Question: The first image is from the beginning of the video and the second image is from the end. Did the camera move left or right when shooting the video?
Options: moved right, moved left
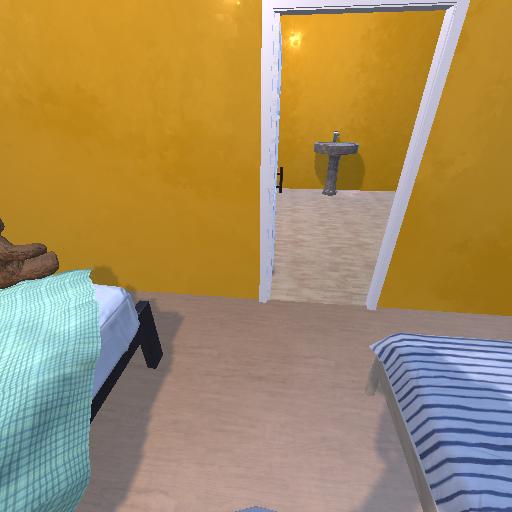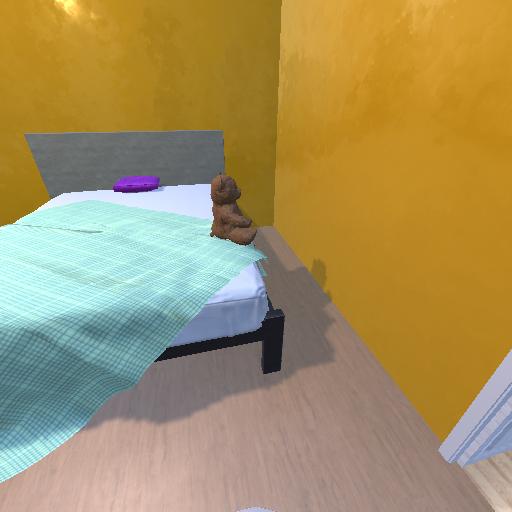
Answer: moved right